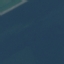
Land use / land cover class: SeaLake